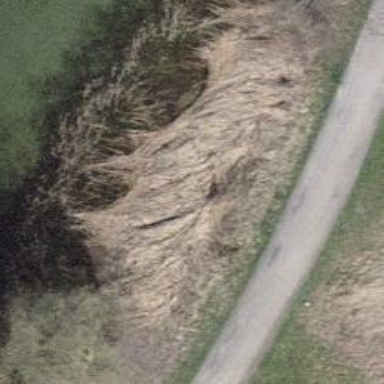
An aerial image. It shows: Culvert tunnel under ditch.